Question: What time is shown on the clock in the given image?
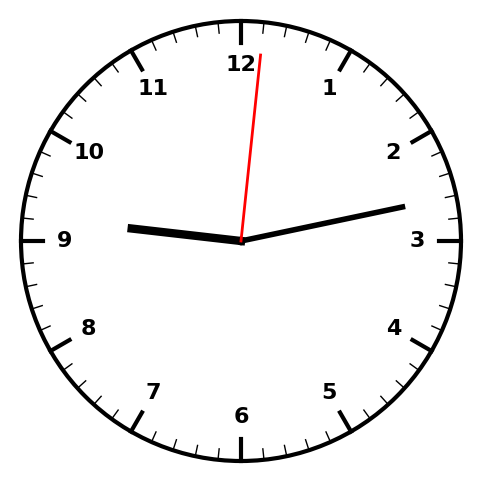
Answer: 09:13:01